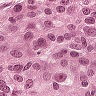
Metastatic tissue present: yes